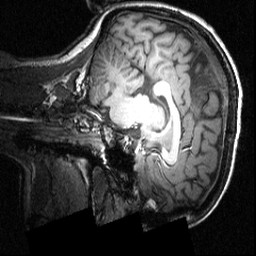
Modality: T1w
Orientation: sagittal
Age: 16
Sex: female
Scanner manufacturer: siemens
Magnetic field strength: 3.951 T
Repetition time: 1.5 s
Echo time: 0.00335 s